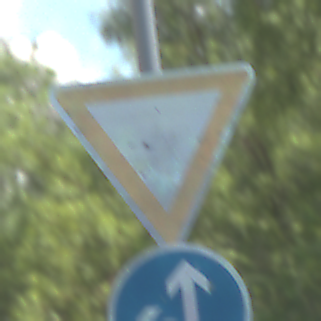
Verkehrszeichen: VorfahrtGewaehren
Zusatzzeichen unten: VorgeschriebeneFahrtrichtungGeradeausOderLinks
Umgebung: Outdoor, Urban
Tageszeit: MorningAfternoon
Wetter: PartlyCloudy
Licht: Natural
Jahreszeit: NotSpecified
Kontrast: LowContrast